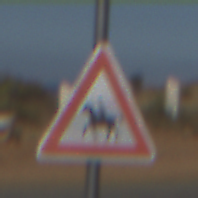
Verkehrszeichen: ReiterRechts
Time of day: MorningAfternoon
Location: Outdoor (Nature)
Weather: Clear
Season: NotSpecified
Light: Natural